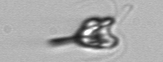
Label: Pyramimonas_longicauda